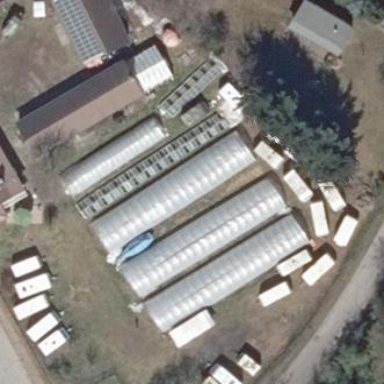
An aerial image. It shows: Greenhouse.